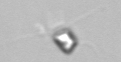
Label: Chaetoceros